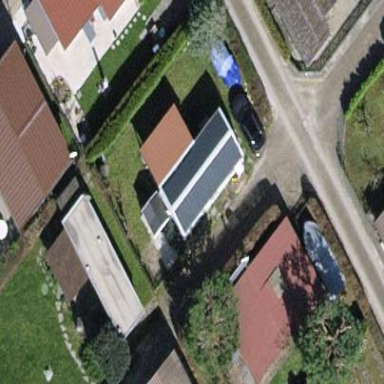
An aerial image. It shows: Static caravan.